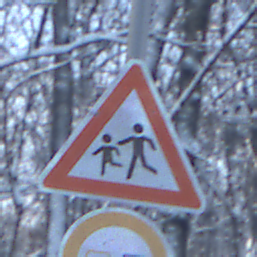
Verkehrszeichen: KinderRechts
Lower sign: Ueberholverbot
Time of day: MorningAfternoon
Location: Outdoor (Nature)
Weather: Clear
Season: Winter
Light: Natural